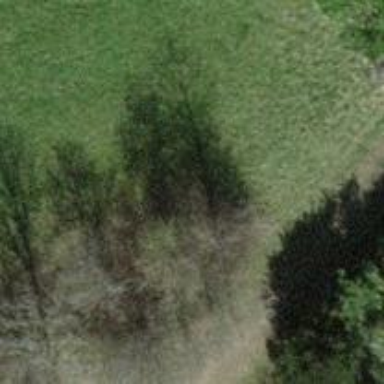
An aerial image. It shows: Single tag "natural: tree."